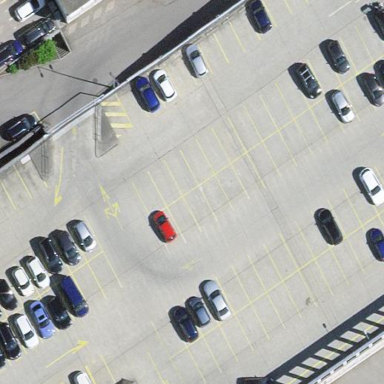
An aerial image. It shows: Parking area with surface.